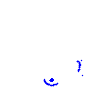
Particle: proton